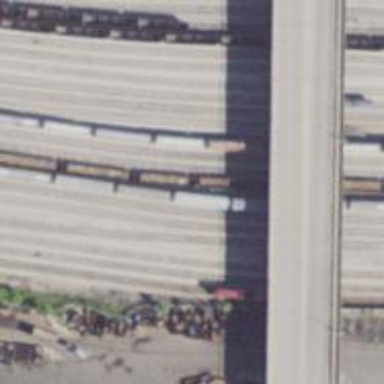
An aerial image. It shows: View of railway yard.